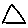
Label: triangle